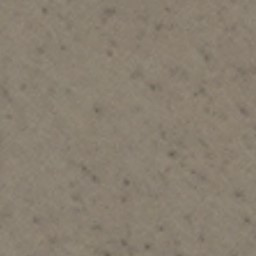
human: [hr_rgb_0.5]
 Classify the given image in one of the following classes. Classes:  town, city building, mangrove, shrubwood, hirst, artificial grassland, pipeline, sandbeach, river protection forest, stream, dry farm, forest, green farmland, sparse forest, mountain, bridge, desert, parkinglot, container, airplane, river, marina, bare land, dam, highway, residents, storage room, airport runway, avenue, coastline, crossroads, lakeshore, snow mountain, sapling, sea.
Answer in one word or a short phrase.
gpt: bare land